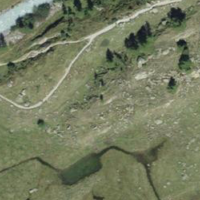
EUNIS habitat code: 23
Species observed at this site:
Marmota marmota
Oenanthe oenanthe
Dactylorhiza majalis
Viola calcarata
Arnica montana